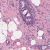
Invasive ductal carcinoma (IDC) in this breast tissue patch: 1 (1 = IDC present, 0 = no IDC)